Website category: game
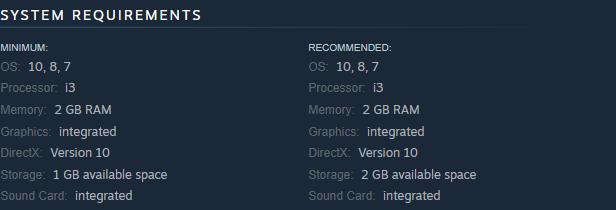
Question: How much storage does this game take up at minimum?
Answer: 1 GB available space

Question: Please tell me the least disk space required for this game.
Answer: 1 GB available space

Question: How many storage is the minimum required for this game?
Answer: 1 GB available space

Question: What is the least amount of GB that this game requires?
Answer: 1 GB available space

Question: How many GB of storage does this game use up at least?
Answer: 1 GB available space

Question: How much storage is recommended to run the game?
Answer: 2 GB available space

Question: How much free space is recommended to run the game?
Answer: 2 GB available space

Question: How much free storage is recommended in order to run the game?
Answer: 2 GB available space